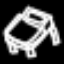
Label: bed